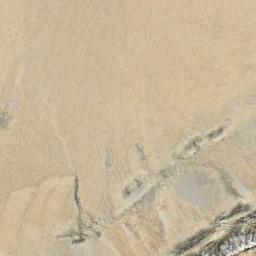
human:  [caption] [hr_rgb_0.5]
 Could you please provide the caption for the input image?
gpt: The desert has yellow sand and some mountains .

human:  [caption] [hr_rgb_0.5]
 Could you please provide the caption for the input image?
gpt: There are some bare rocks in this desert .

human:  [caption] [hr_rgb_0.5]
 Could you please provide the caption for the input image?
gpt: The white desert is next to the bare land .

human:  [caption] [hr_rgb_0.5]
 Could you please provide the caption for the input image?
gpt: This is a yellow desert with wavy stripes beside an oasis .

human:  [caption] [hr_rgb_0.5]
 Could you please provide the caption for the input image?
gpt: A yellow desert covered with sand and some bare land .